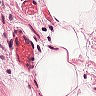
Metastatic tissue present: no